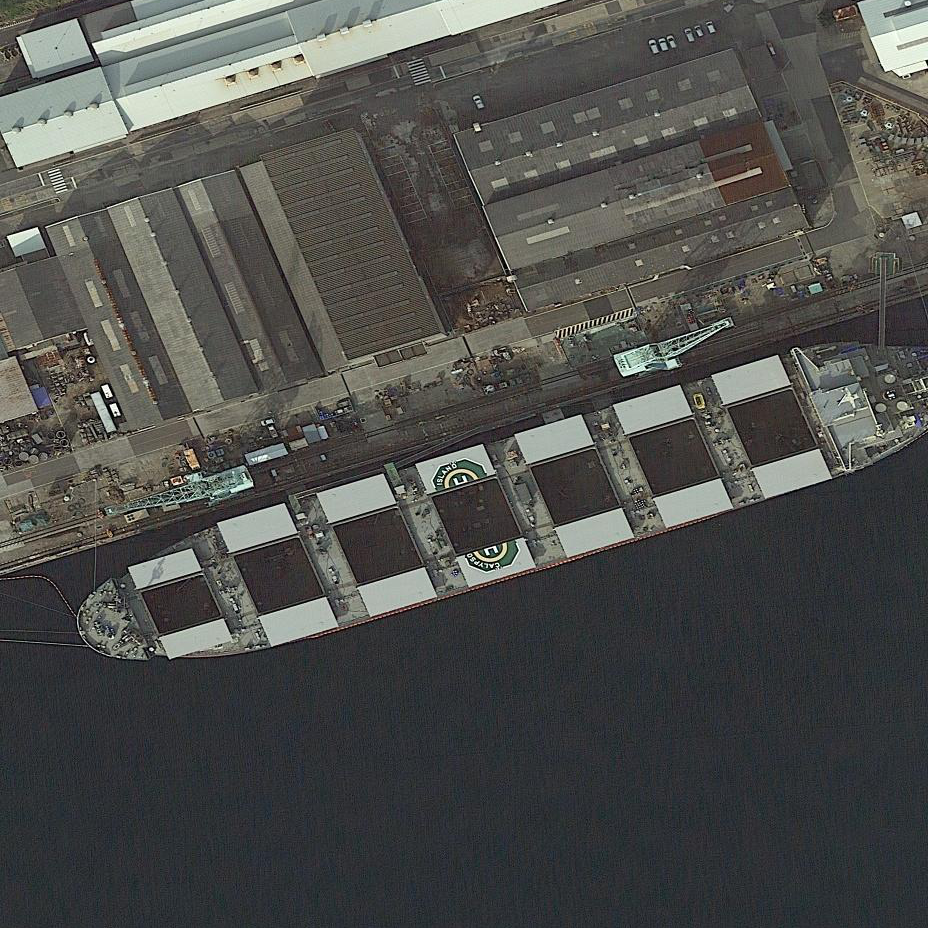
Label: Cargo_ship